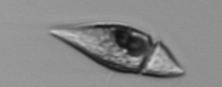
Label: Amphidinium